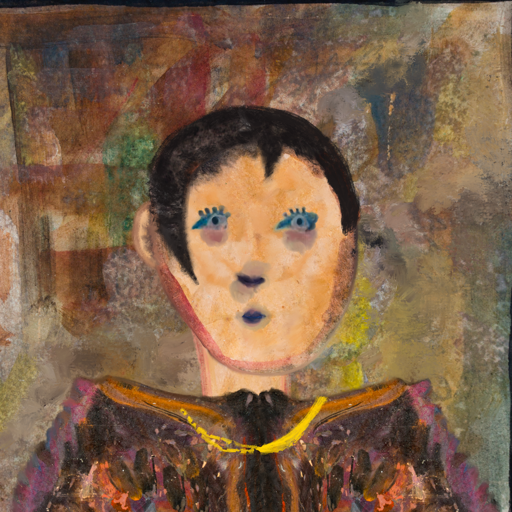
Background: Mosgoul, Head And Neck Front: Childish, Face Front: Hill_Girl, Bust: Gypsy_Queen, Hair Front: Roy_Bahadur, Head Accessory: Blank, Second Necklace: Blank, Necklace: Irani_1, Baby: Blank